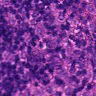
Metastatic tissue present: yes